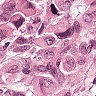
Metastatic tissue present: yes